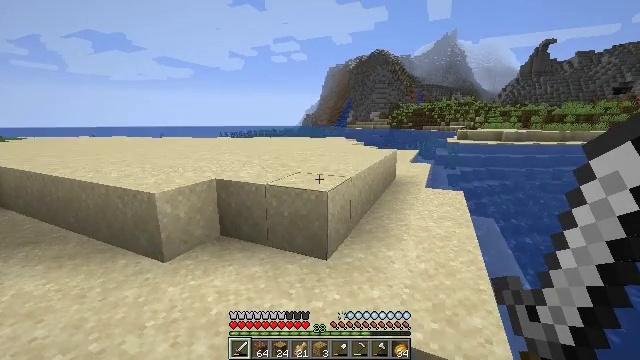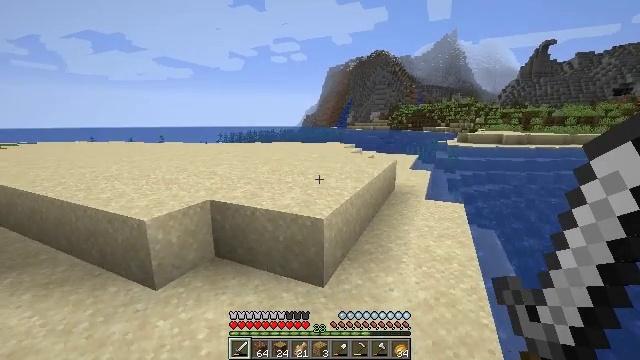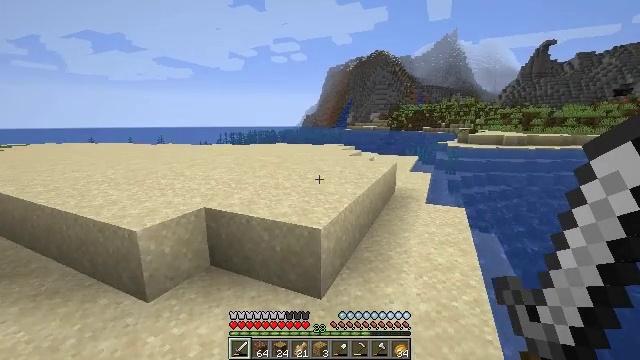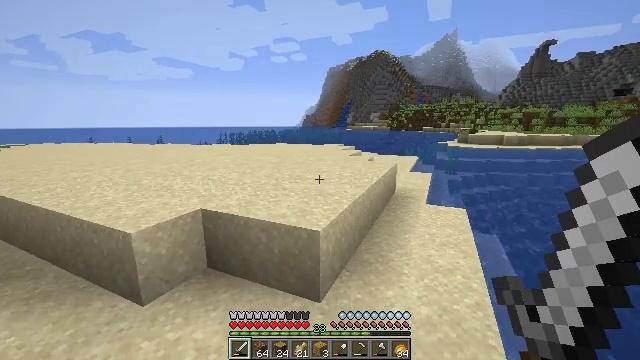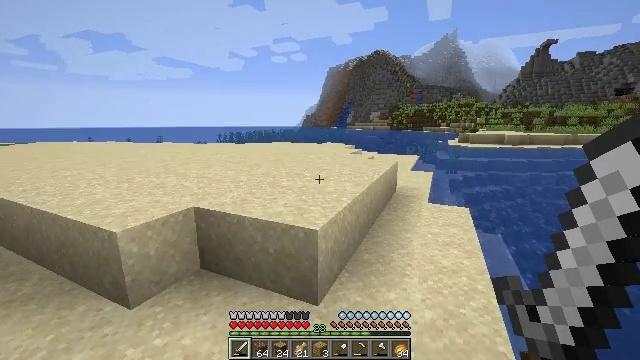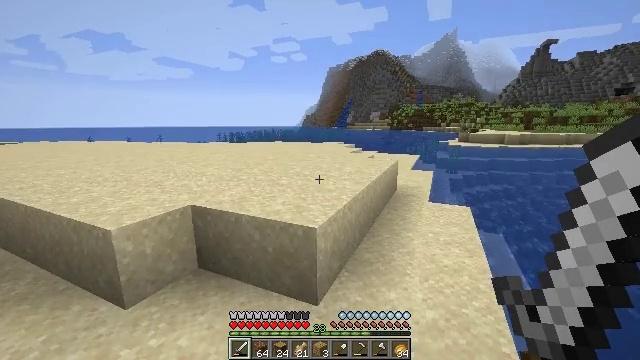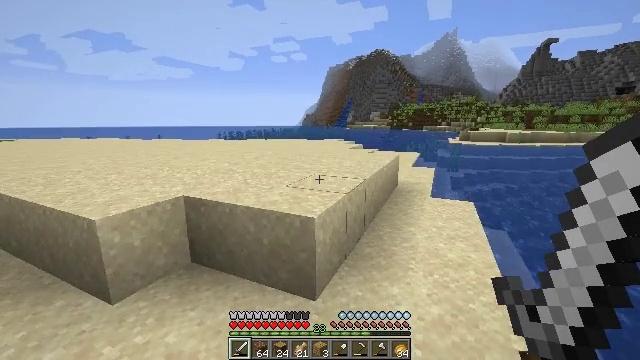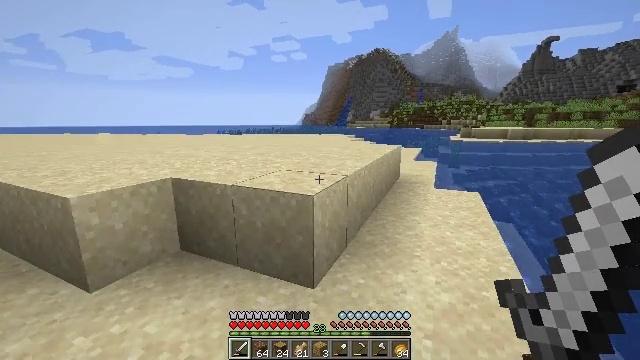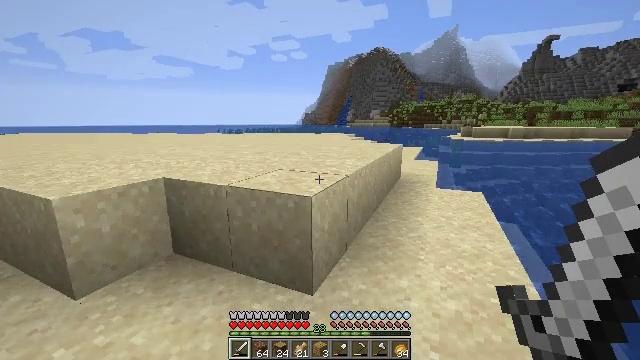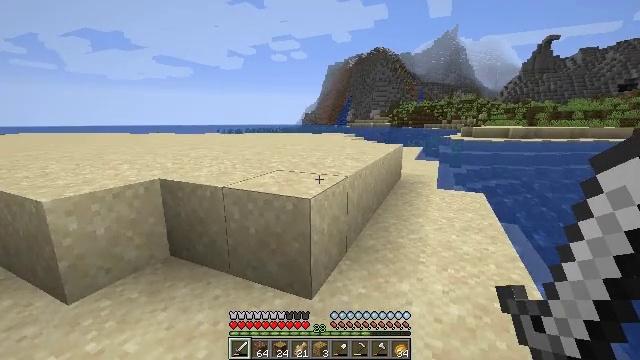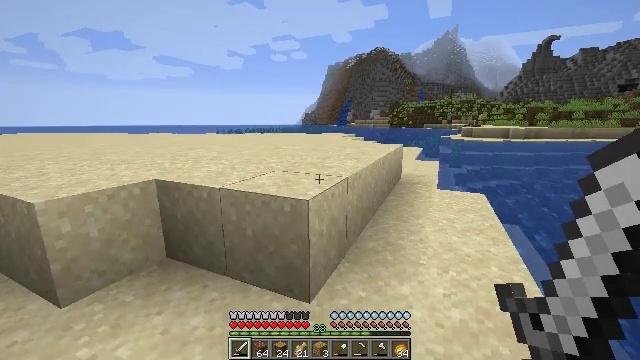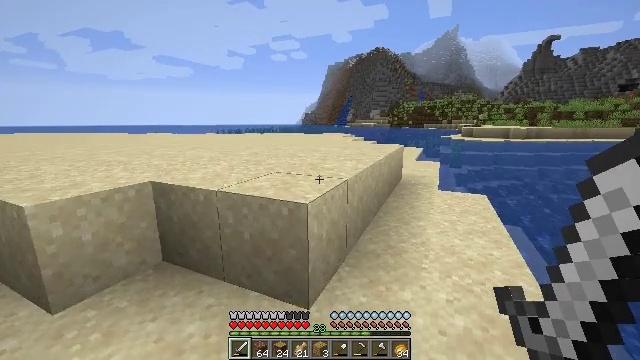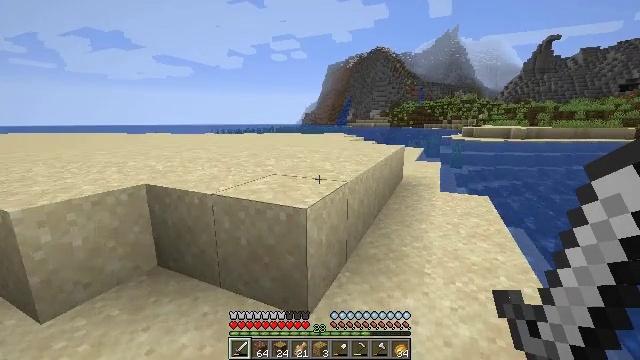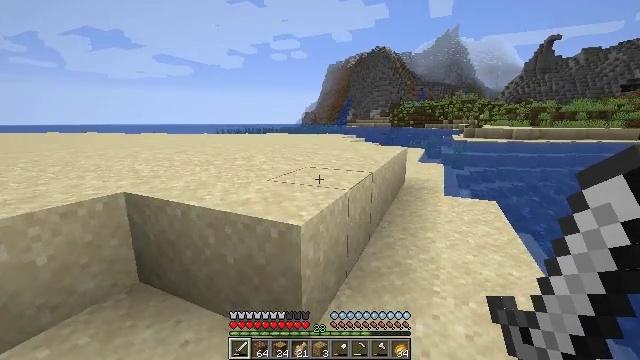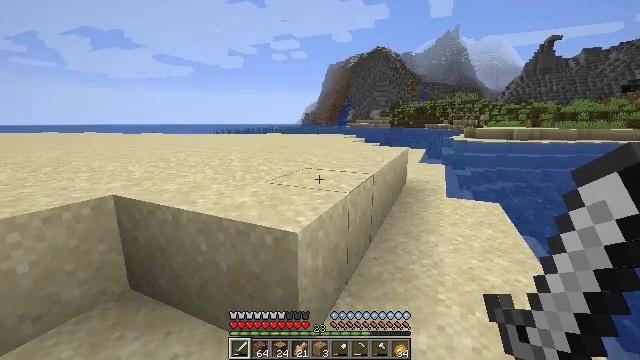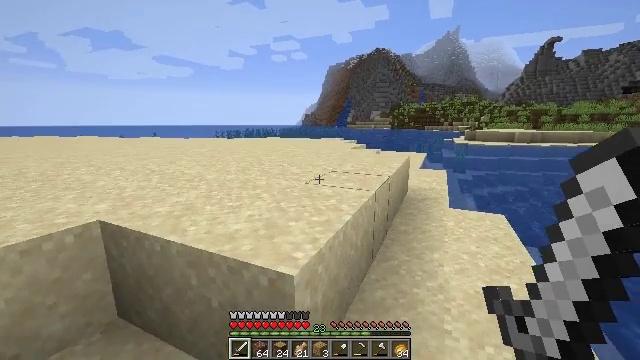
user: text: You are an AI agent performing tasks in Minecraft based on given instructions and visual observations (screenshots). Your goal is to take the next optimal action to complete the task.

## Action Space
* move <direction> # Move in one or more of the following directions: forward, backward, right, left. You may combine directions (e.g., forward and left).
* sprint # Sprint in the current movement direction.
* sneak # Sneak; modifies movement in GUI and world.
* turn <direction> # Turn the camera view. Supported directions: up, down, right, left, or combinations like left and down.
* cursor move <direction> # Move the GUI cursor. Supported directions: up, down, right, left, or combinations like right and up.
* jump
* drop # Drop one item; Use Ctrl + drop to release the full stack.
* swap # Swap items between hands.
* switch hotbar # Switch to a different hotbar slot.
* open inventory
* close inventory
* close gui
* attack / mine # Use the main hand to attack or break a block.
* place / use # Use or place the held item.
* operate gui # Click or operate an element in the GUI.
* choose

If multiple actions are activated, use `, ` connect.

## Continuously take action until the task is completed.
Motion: motion action
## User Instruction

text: Catch and defeat a cod.
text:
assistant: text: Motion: move forward
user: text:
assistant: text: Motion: move forward
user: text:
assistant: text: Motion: move forward
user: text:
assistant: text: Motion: move forward
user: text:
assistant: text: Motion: move forward
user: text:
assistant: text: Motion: no_op
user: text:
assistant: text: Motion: no_op
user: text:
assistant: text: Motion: no_op
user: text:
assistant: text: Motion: no_op
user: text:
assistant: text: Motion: no_op
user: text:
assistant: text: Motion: move forward
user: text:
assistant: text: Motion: move forward
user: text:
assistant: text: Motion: move forward
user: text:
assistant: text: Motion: move forward
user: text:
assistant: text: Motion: move forward, jump
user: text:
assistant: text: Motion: move forward, jump
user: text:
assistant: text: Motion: move forward, jump
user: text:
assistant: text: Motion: move forward, jump
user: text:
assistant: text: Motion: move forward, jump
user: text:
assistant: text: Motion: move forward
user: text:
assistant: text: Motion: move forward
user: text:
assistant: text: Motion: move forward
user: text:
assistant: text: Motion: move forward
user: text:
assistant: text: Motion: move forward
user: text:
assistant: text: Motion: move forward
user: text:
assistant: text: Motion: move forward
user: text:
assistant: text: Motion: move forward
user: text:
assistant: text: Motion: move forward
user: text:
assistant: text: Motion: move forward
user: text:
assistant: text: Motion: move forward